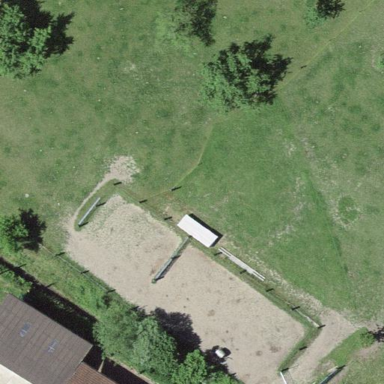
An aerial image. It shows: Equestrian pitch used for leisure and sports activities.